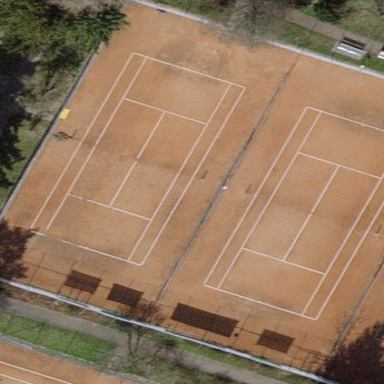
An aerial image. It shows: Sandy tennis court in leisure land pitch.